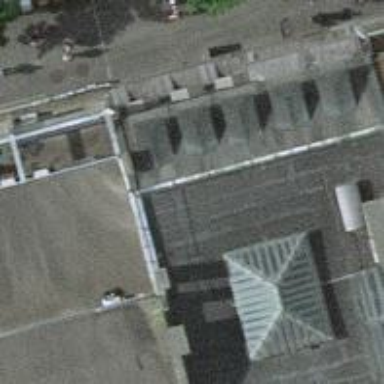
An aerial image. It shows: Outdoor shop.